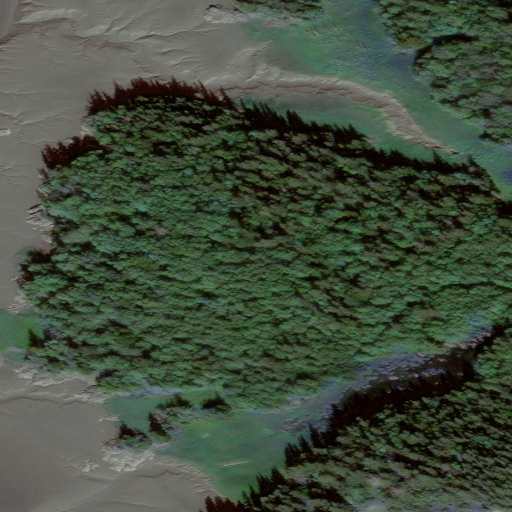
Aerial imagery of cape in Alaska named Bird Point containing only unknown